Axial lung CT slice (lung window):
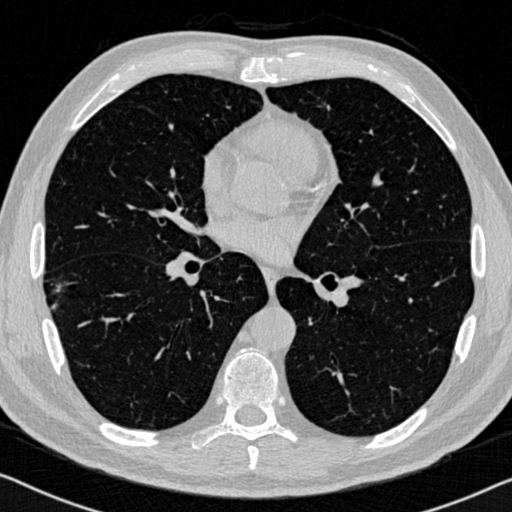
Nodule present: yes
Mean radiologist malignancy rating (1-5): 4.25